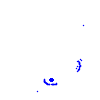
Particle: kaon